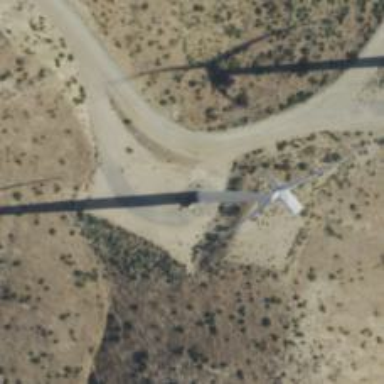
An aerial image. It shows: Wind generator powered by wind. The generator type is horizontal axis and it uses wind turbines.